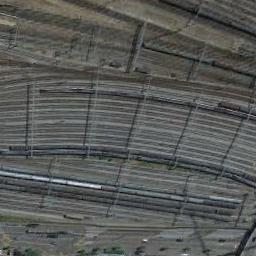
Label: railway